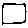
Label: square